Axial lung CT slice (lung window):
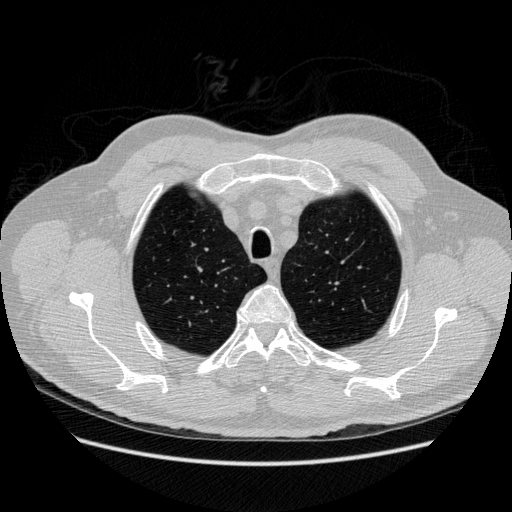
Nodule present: no